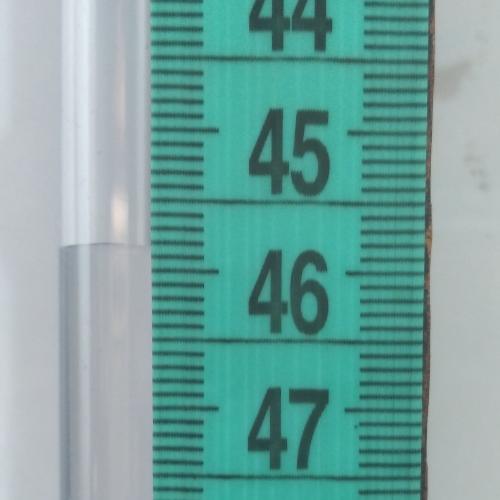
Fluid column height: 45.8 cm